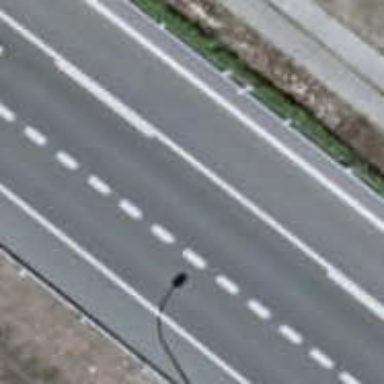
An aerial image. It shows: Motorway.